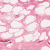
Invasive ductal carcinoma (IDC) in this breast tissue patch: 0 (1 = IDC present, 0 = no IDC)